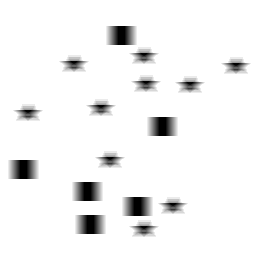
Squares: 6
Triangles: 0
Stars: 10
Total shapes: 16